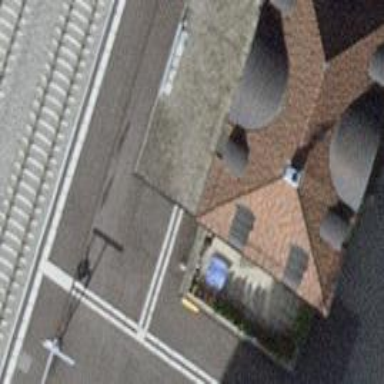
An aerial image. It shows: Train station building.